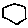
Label: hexagon